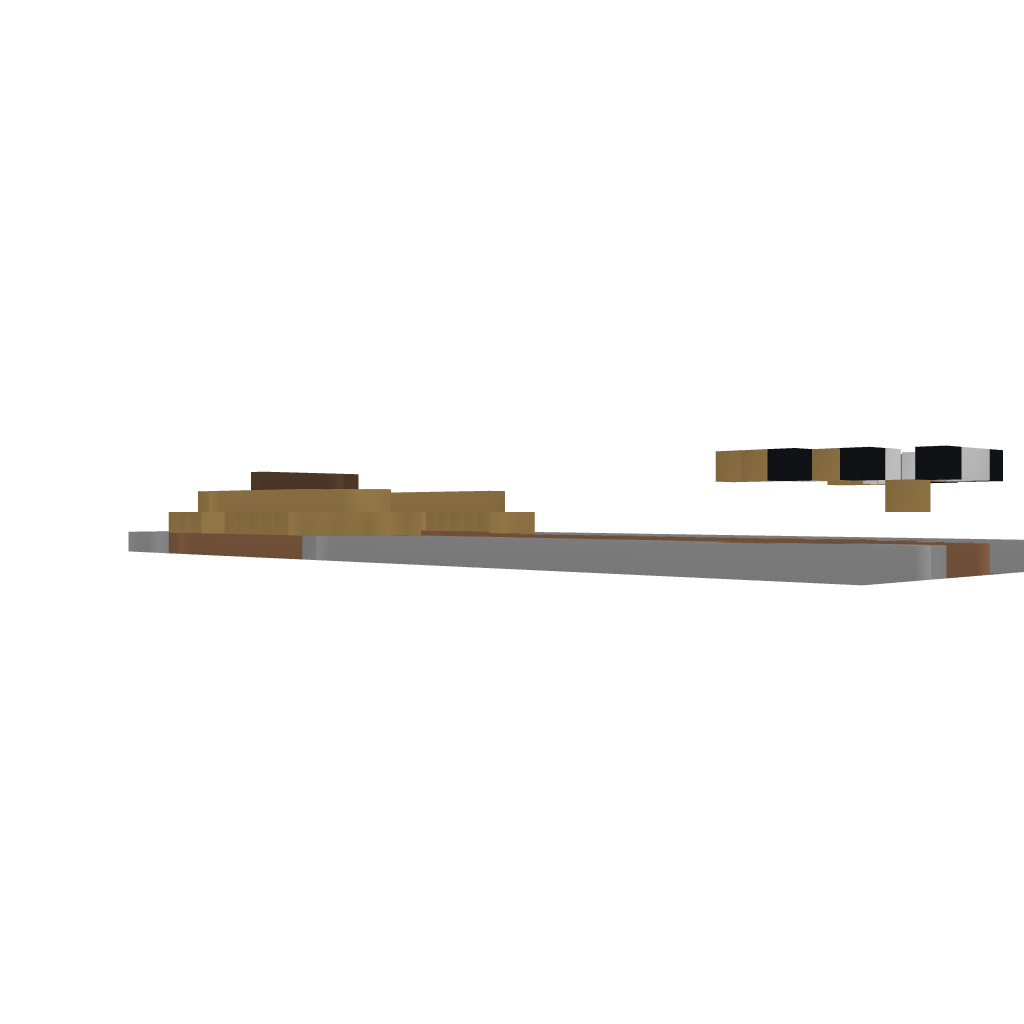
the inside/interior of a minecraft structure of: Guitar that works!